Interaction volume radius: 5 \u00c5
Interaction volume height: 10 \u00c5
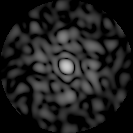
Disorder parameter: 0.808